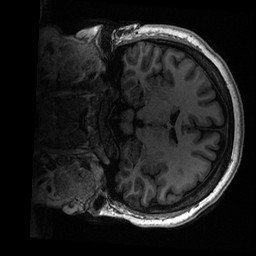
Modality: T1w
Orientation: coronal
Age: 21
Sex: female
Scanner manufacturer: ge
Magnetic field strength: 3 T
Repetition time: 0.006952 s
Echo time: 0.00292 s